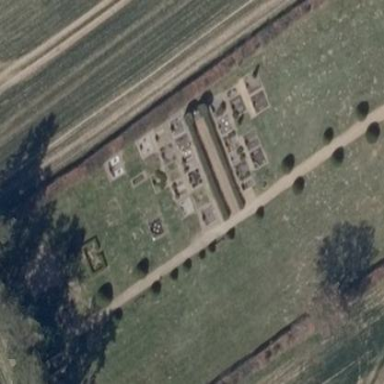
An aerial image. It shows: Cemetery.